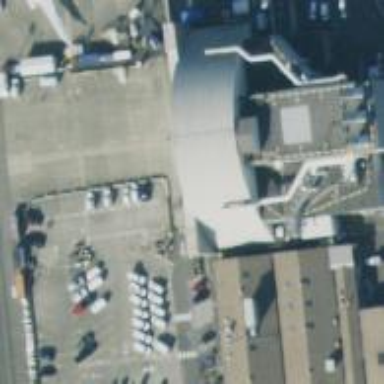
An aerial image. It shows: Industrial building.